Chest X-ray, AP view. Patient: 26 years old, sex F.
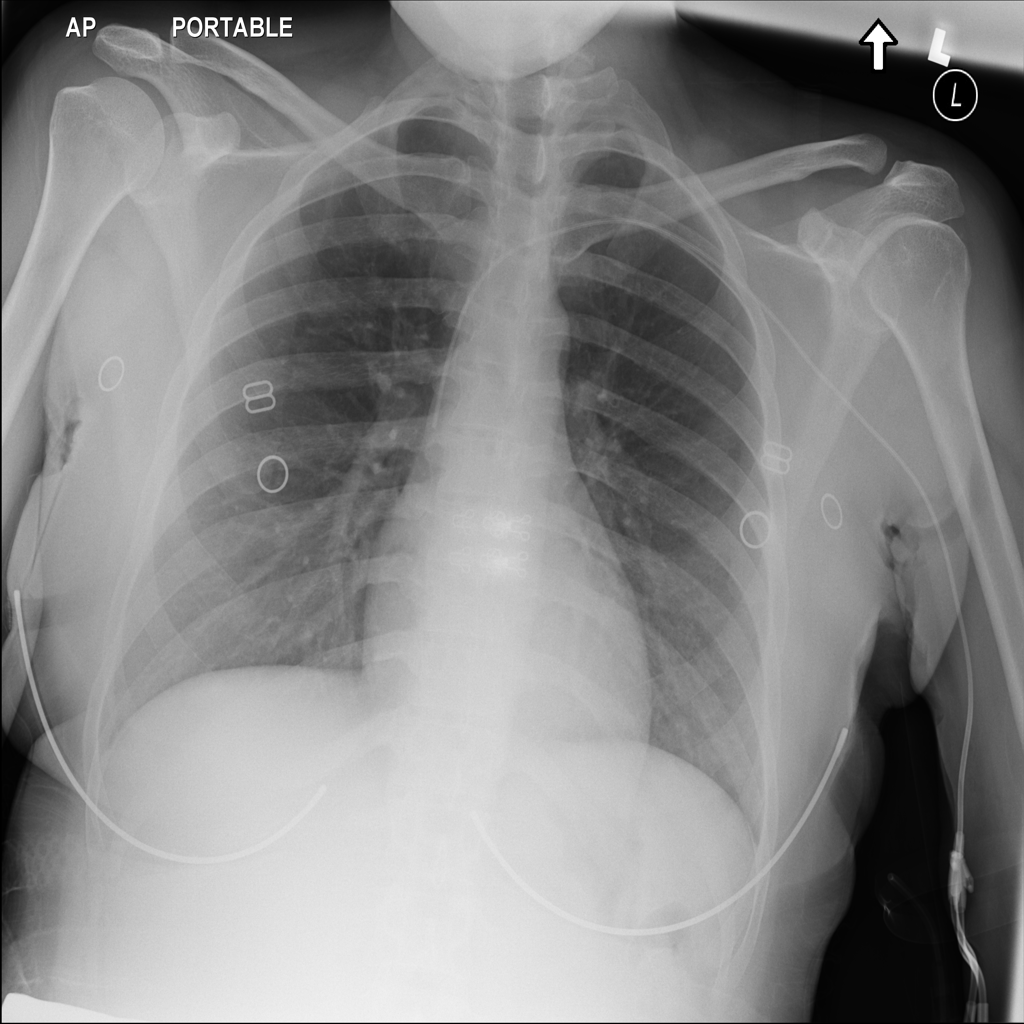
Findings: No Finding